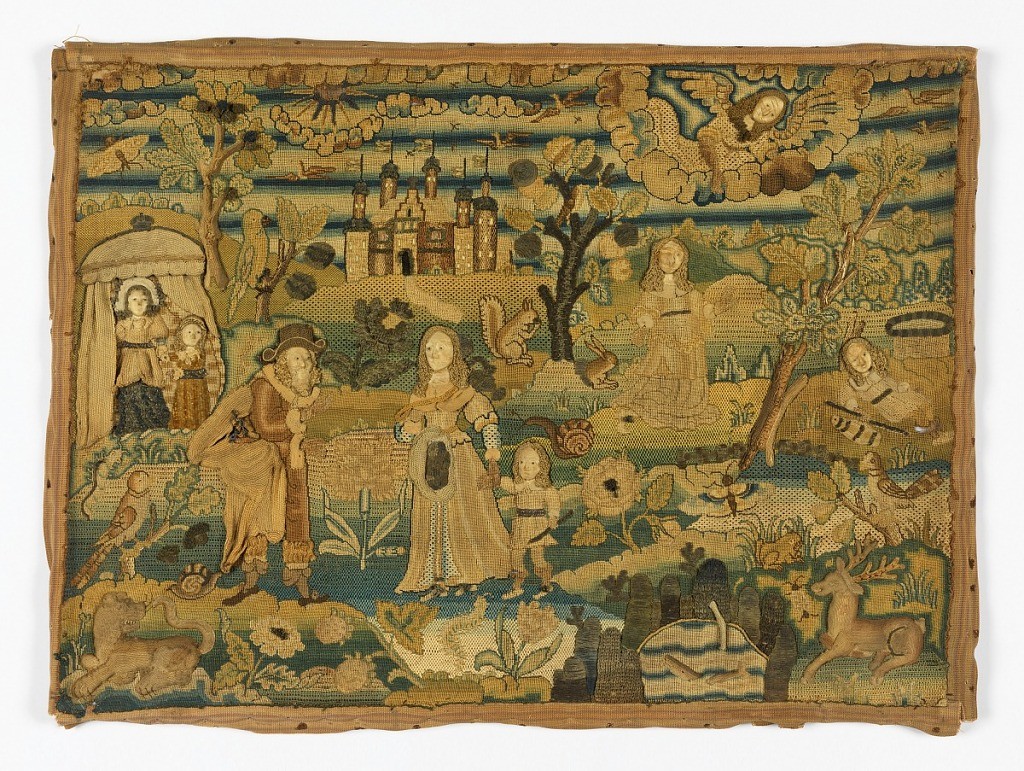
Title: Embroidered picture
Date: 17th century
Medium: silk and metal-wrapped silk embroidery on linen foundation with pearls, metal, mica, cotton tapes Technique: embroidered in rococo, satin, tent, half-cross, romanian, wrapping, and looping (needle lace) stitches with applique on plain weave foundation
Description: The story of Hagar with figures of Hagar and Ishmael both appearing twice, Abraham, Sarah, and Isaac once.